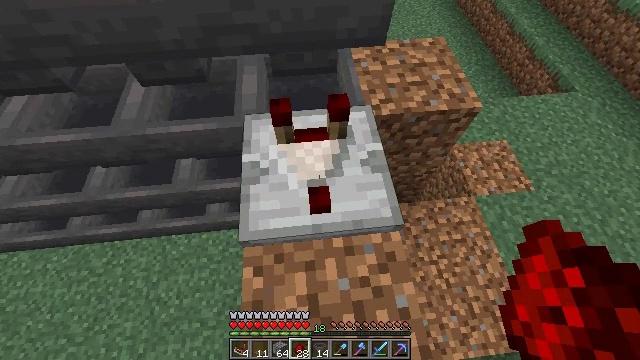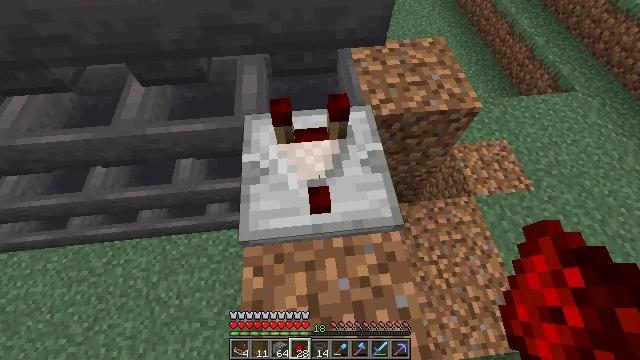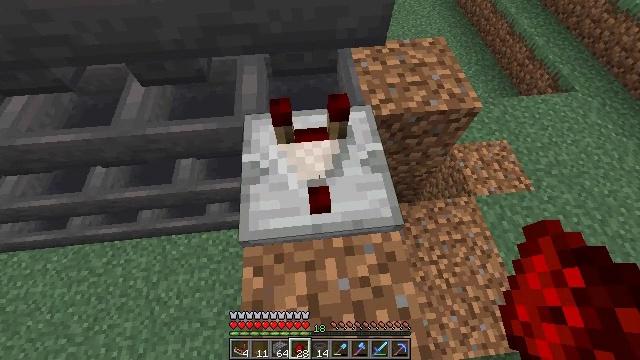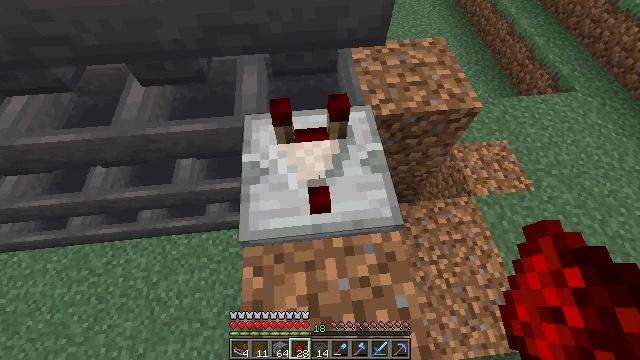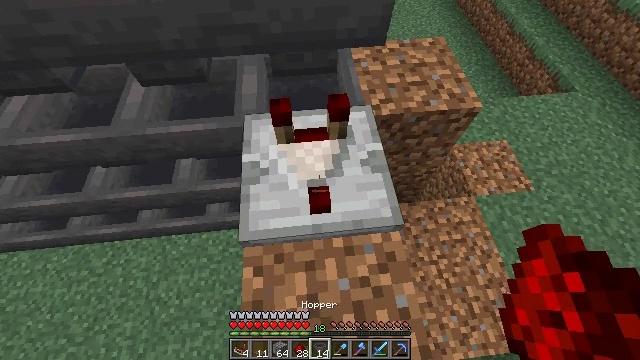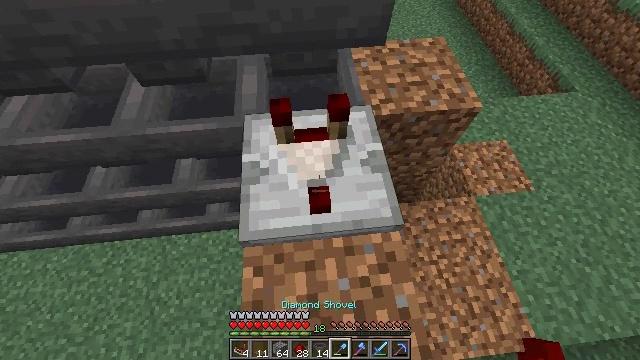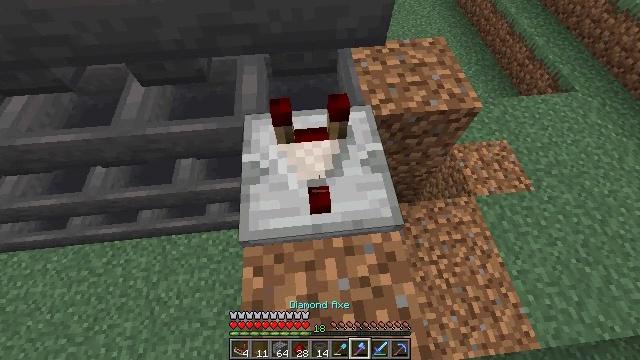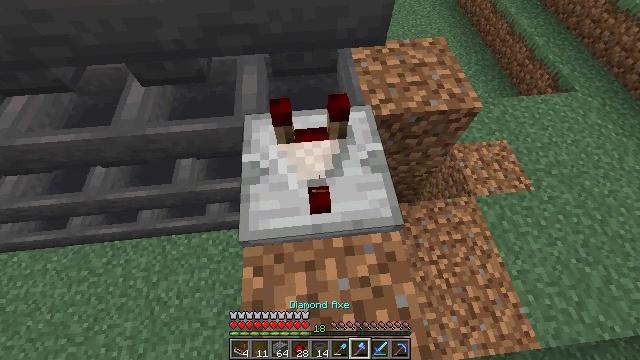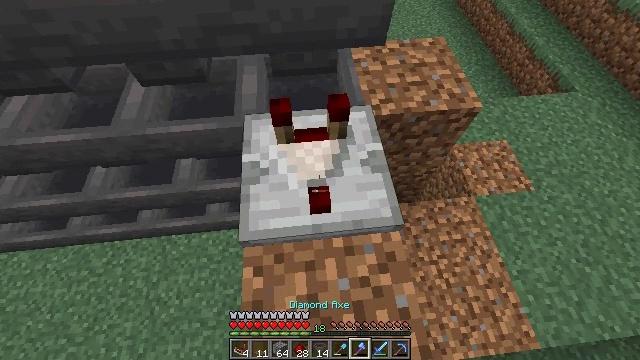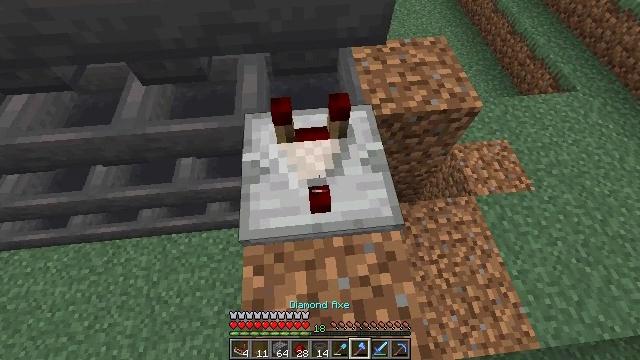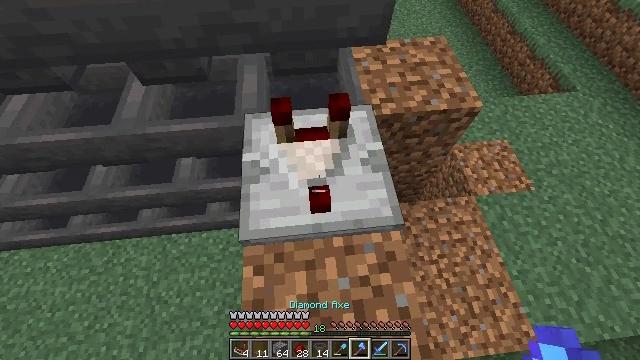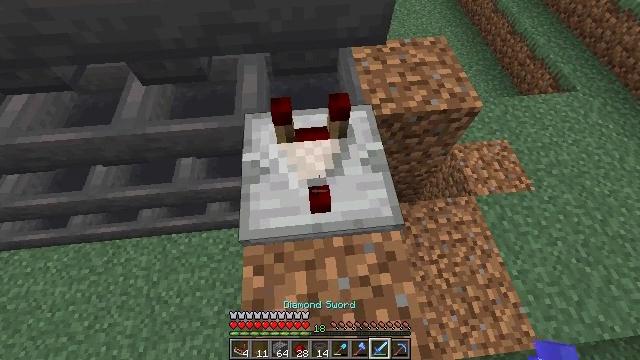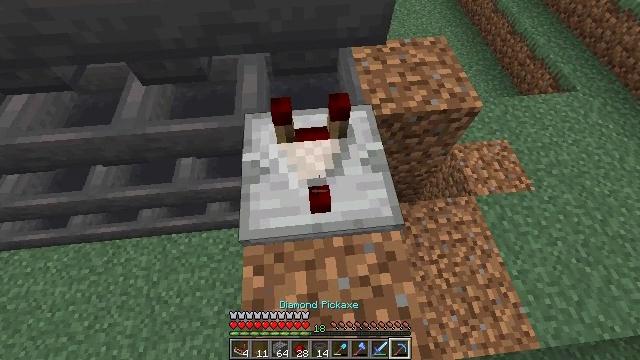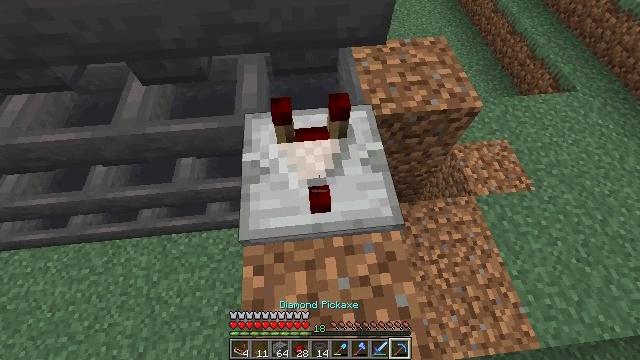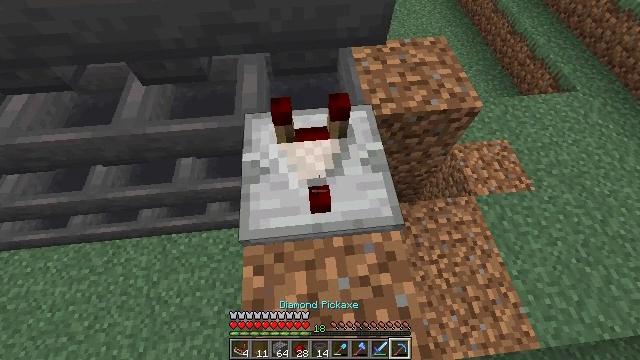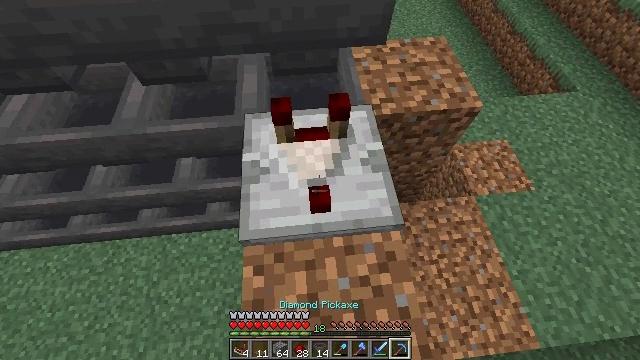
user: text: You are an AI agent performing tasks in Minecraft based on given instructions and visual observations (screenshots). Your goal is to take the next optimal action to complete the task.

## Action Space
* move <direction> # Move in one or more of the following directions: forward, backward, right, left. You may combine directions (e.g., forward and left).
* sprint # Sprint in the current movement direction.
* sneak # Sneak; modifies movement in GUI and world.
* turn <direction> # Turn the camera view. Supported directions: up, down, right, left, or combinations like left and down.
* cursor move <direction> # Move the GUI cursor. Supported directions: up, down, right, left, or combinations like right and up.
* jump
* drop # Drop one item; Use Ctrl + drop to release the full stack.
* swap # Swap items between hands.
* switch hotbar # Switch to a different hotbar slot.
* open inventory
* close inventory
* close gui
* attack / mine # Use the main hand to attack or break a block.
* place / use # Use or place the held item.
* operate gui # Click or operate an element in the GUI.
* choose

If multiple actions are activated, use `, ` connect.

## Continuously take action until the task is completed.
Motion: motion action
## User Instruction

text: Destroy the comparator to move it.
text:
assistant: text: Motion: no_op
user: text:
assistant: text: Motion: no_op
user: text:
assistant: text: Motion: no_op
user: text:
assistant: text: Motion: no_op
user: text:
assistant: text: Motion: no_op
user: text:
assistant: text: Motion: no_op
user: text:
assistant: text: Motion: no_op
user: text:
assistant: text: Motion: no_op
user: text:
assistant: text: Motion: no_op
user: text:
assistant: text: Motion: no_op
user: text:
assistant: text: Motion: no_op
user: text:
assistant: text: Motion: no_op
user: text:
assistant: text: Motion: no_op
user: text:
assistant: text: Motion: no_op
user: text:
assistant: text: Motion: no_op
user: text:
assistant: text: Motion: no_op
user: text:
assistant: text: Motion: no_op
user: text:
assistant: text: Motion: no_op
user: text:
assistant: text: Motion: no_op
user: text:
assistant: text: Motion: no_op
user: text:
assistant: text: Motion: no_op
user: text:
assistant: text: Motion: no_op
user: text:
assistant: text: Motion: no_op
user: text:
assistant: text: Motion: attack / mine
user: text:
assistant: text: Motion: attack / mine
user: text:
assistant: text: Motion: attack / mine
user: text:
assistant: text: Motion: attack / mine
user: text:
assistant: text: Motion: attack / mine
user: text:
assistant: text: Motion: attack / mine